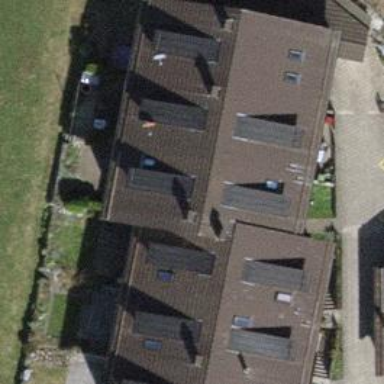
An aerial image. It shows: Terrace building.